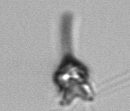
Label: Pyramimonas_longicauda